Question: In my project autocomplete dropdown has fixed position at bottom side.
'''
<div class="ui-widget">
<input id="tags"/>
</div>
'''
'''
var availableTags = [
"ActionScript",
"AppleScript",
"Asp",
"BASIC",
"C",
"C++",
"Clojure",
"COBOL",
"ColdFusion",
"Erlang",
"Fortran",
"Groovy",
"Haskell",
"Java",
"JavaScript",
"Lisp",
"Perl",
"PHP",
"Python",
"Ruby",
"Scala",
"Scheme"
];
$("#tags" ).autocomplete({
source: availableTags
});
'''
I want to open forcefully up side and also when I scroll page then autocomplete dropdown must with text box do not scroll It fixed.
When I write in textbox it display with cutting dropdown as shown in image.

<URL>
<URL>
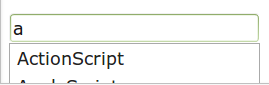
Answer: Is this what you wanted? <URL>
'''
$( "#tags" ).autocomplete({
source: availableTags,
open: function (event, ui) {// Code to open it at top left of the input.
var $input = $(event.target);
var $results = $input.autocomplete("widget");
var scrollTop = $(window).scrollTop();
var top = $results.position().top;
var height = $results.outerHeight();
if (top + height > $(window).innerHeight() + scrollTop) {
newTop = top - height - $input.outerHeight();
if (newTop > scrollTop)
$results.css("top", newTop + "px");
}
}
});
$(window).scroll(function (event) {// Change position in the scroll event
$('.ui-autocomplete.ui-menu').position({
my: 'left bottom',
at: 'left top',
of: '#tags'
});
});
'''
In the open event, I change the position of the autocomplete to the top of the input.
In the scroll event, I change the position once again to the top of the input.
I think that's the desired behaviour. Hope it helps.